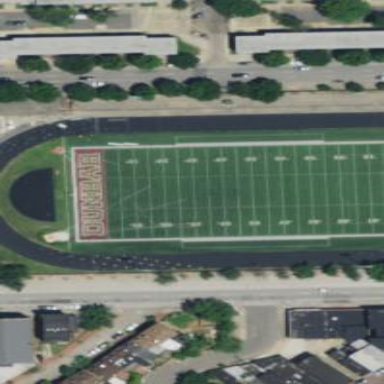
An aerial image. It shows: American football pitch with artificial turf.